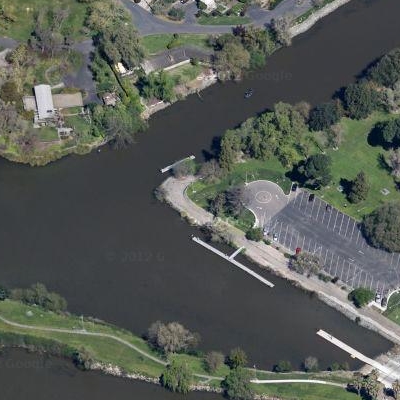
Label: RiverLake